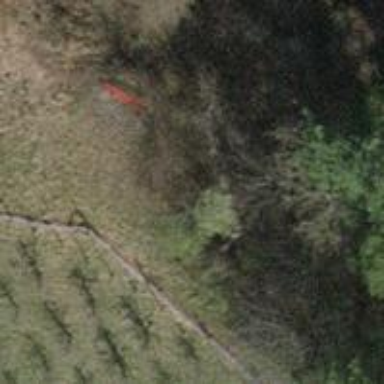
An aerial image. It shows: Red bench.